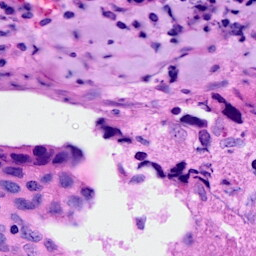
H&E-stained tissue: Breast